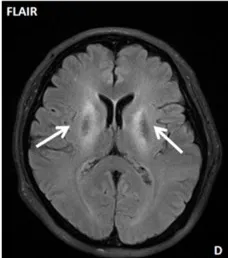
Cranial magnetic resonance imaging (MRI) of a patient with anti-CV2 autoimmune encephalitis. (D-F) FLAIR axial images.
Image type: radiology (mri)